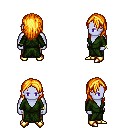
a pixel art fantasy rpg character, male body template, dark elf, purple skin, green robe, robe skirt, light blonde long hairstyle, bracelets, gold boots, four views (front, back, left, right), 2x2 character sprite sheet, small pixel art, hard edges, no anti-aliasing